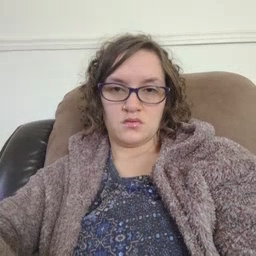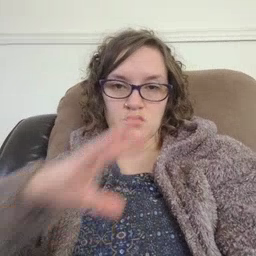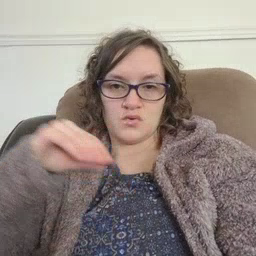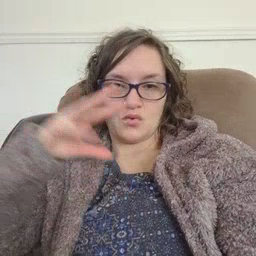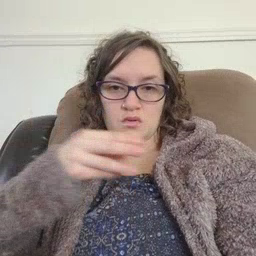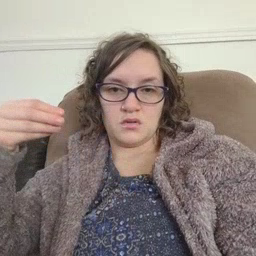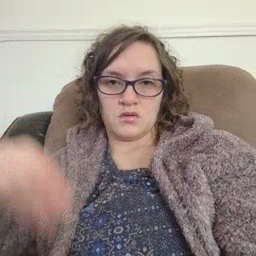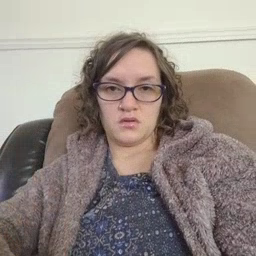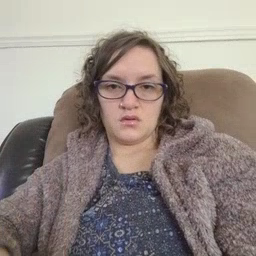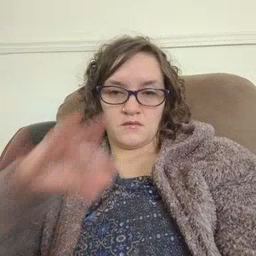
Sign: story